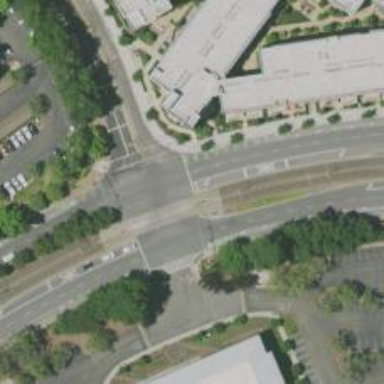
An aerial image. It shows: Solid stop line on the road.